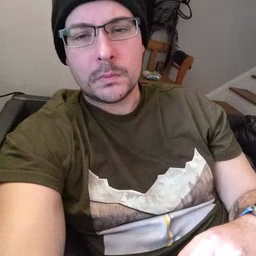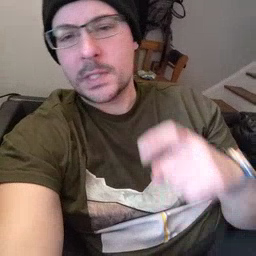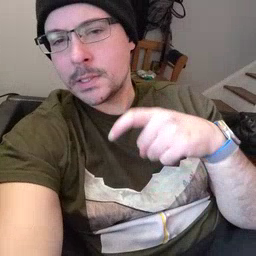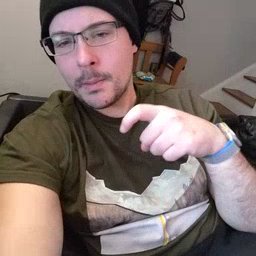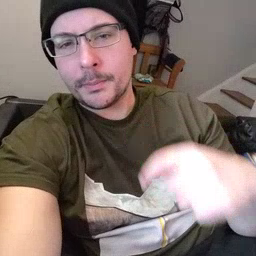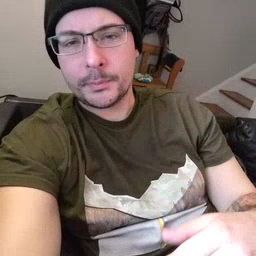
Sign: time